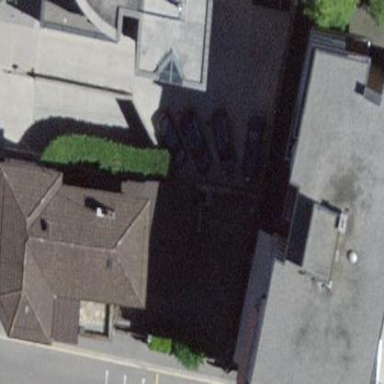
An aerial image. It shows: Restaurant.